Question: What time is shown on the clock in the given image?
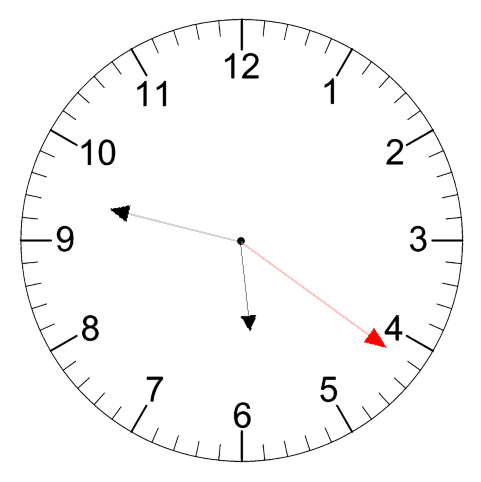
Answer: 05:47:21